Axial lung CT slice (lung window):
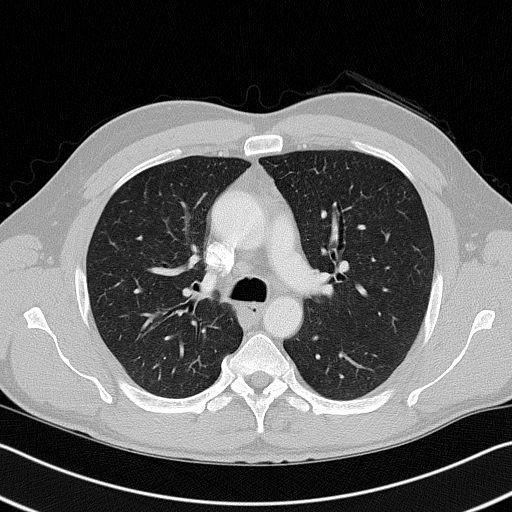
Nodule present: no